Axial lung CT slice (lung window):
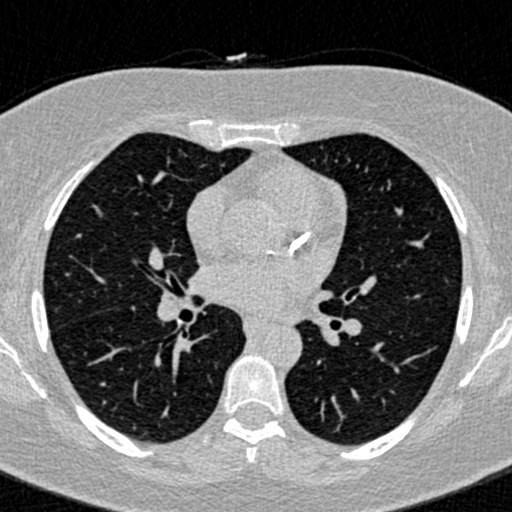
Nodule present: no